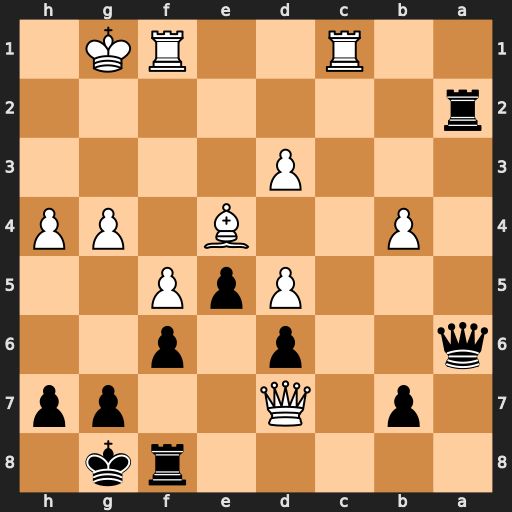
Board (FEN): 5rk1/1p1Q2pp/q2p1p2/3PpP2/1P2B1PP/3P4/r7/2R2RK1
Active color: b
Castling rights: -
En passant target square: -
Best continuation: Qa7+ Rc5 dxc5